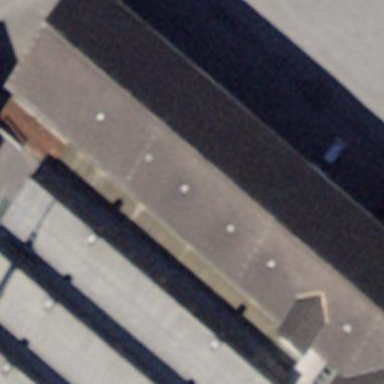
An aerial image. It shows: Shed building.